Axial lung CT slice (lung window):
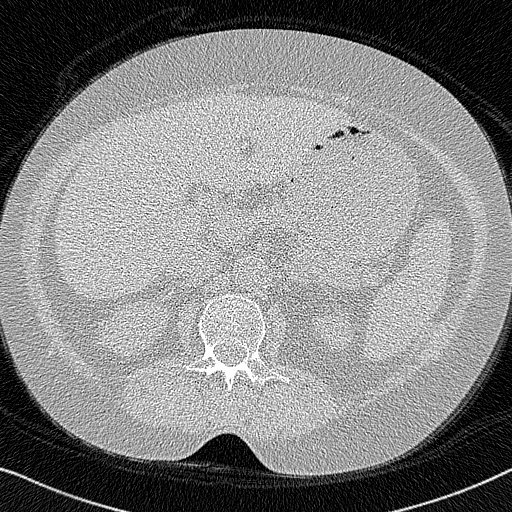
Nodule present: no